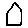
Label: hexagon